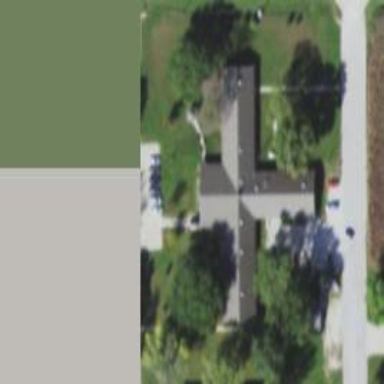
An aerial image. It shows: Nursing home.